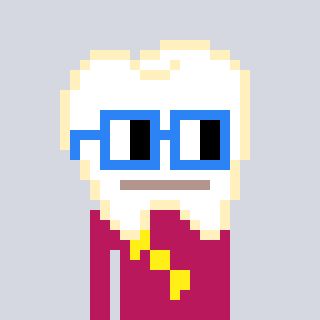
a pixel art character with square blue glasses, a tooth-shaped head and a darkpink-colored body on a cool background